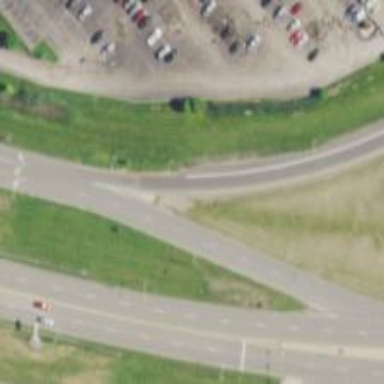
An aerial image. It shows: Primary link highway.